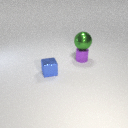
small purple metal cylinder behind small blue metal cube